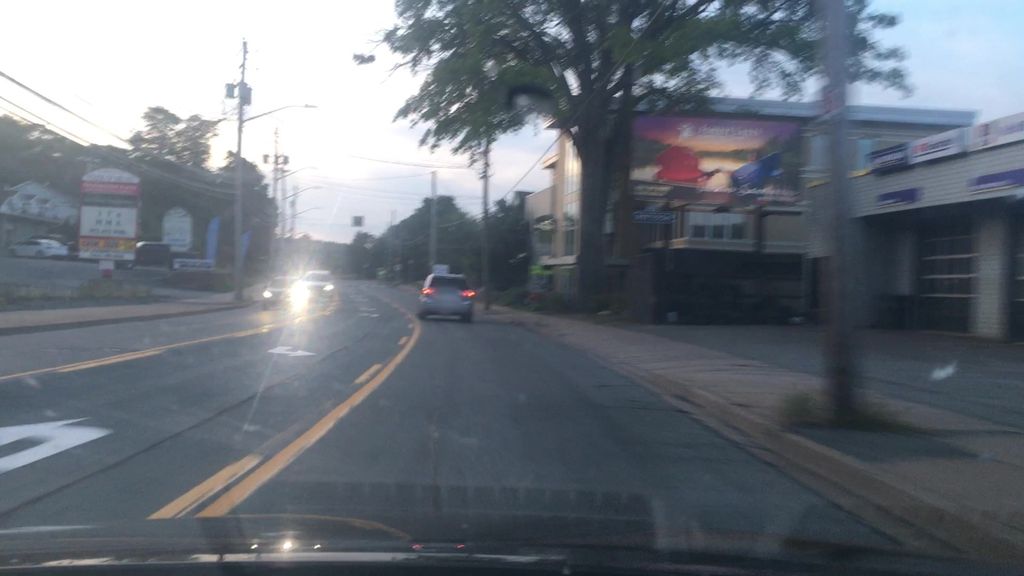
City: halifax